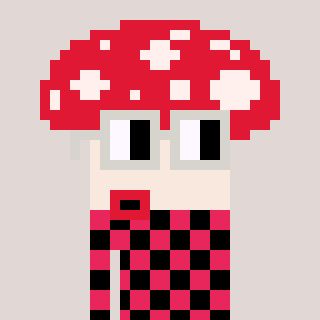
a pixel art character with square light gray glasses, a mushroom-shaped head and a redpinkish-colored body on a warm background